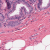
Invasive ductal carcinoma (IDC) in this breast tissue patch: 0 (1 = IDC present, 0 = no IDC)